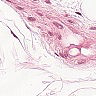
Metastatic tissue present: no